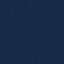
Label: SeaLake